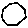
Label: hexagon